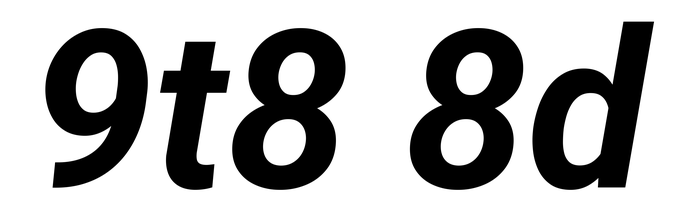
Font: Roboto-Italic_Bold_Italic